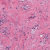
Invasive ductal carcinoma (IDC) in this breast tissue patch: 1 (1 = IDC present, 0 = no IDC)